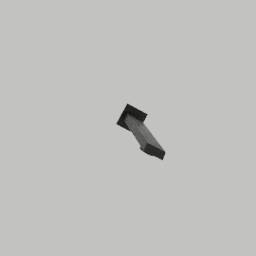
Label: appliances